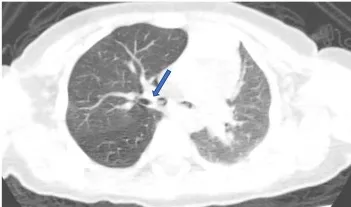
The location of bilateral TFB in patient were showed using the CT plain scan. Bilateral TFB were shown from pulmonary window.
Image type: radiology (ct)